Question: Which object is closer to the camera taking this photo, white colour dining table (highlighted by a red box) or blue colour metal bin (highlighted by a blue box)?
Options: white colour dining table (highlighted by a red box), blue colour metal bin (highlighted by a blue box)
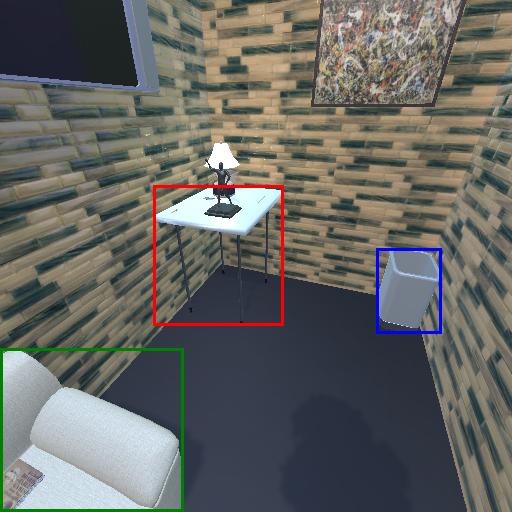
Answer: white colour dining table (highlighted by a red box)